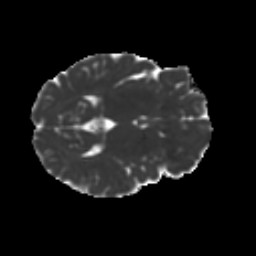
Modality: MD
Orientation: axial
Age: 24
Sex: female
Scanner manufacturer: ge
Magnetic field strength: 3 T
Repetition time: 7.8 s
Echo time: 0.0606 s